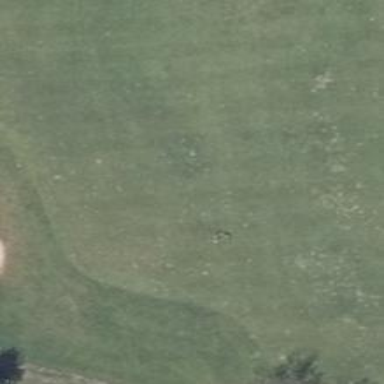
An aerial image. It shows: View of golf hole.